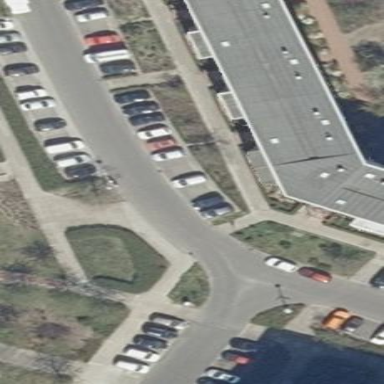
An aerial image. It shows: Street side parking area.